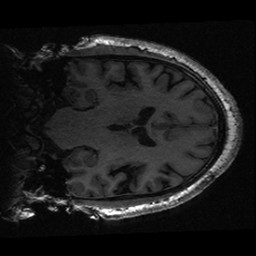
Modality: T1w
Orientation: coronal
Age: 41
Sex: male